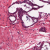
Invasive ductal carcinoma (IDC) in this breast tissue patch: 0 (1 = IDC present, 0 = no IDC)